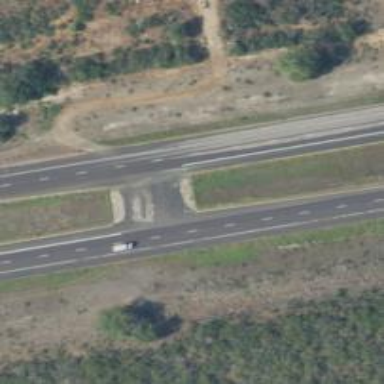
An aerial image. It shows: Trunk link highway.